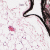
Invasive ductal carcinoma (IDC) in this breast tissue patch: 0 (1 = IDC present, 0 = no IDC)